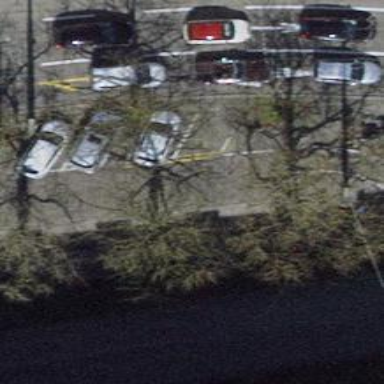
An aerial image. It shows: Motorcycle parking area.